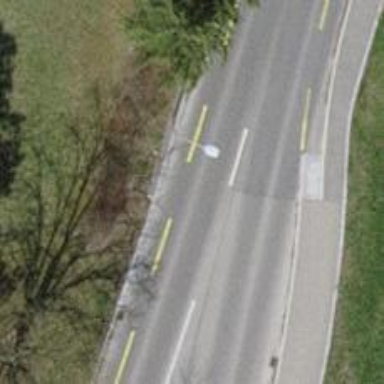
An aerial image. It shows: Secondary road with separate asphalt sidewalks.